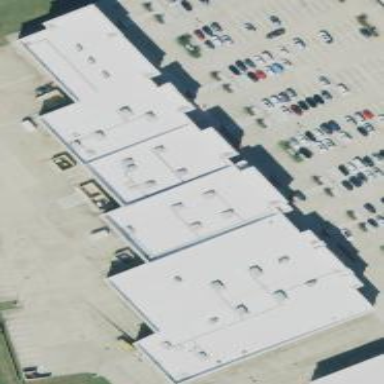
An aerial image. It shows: Commercial building.